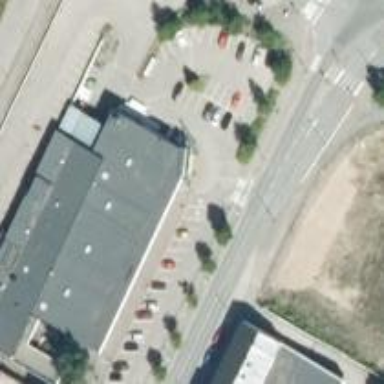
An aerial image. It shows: Retail building that houses department store.